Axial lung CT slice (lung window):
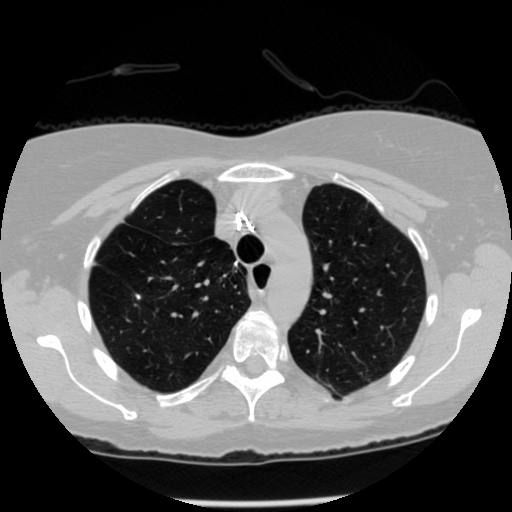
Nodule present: no